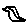
Label: bird